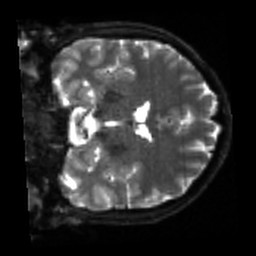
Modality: sbref
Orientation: coronal
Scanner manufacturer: siemens
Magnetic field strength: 3 T
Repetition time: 4 s
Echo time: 0.0594 s